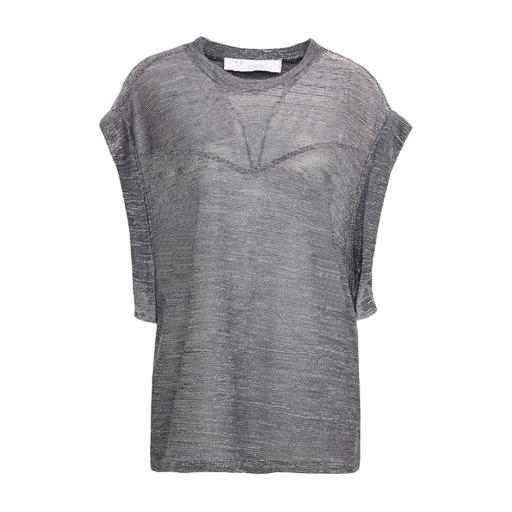
cap-sleeve tee, sheer t-shirt, cap-sleeved tee, white background